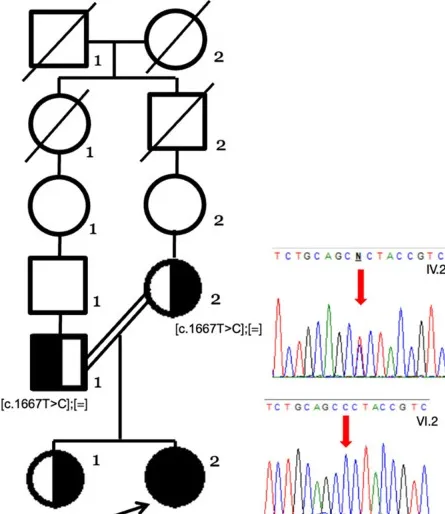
Family pedigree by Sanger sequencing of the available family members. The heterozygous genotypes of the nuclear family (V.1, IV.2, and VI.1) and the homozygous variant in the index case (VI.2) are shown with the red arrows.
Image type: pathology (immunostaining)